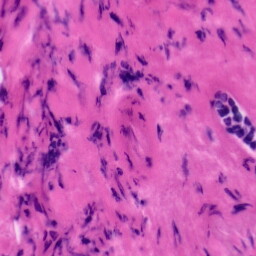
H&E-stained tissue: Tonsil